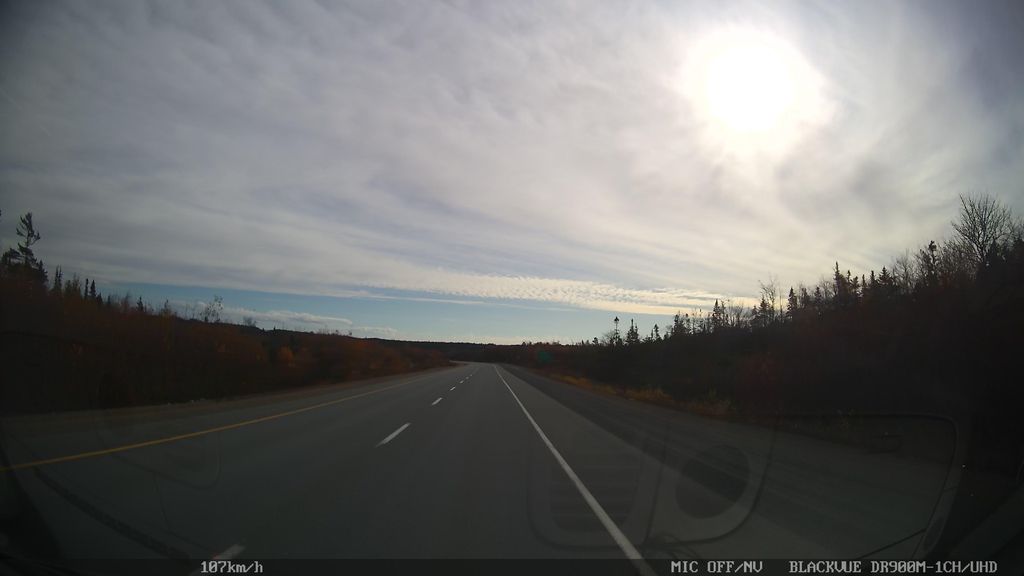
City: halifax